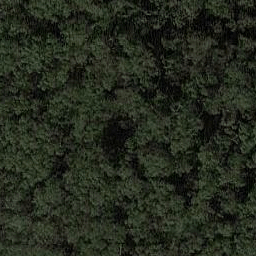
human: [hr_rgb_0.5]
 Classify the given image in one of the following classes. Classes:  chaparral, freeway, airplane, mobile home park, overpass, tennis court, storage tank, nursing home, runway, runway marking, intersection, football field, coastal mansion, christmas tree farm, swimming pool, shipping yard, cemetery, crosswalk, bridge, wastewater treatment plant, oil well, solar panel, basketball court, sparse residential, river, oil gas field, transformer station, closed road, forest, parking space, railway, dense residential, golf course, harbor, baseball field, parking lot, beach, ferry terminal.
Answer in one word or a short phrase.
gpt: forest